Question: Friends, Atlast i just generate JFreeChart for the collected value from the database. But on that, i just use
'''
Second sec = new Second();
Series.add(sec.previous(), ExistingValue);
Series.add(sec, Value);
Dataset = new TimeSeriesCollection(Series);
'''
But it displayed result contains additional fractional point. And it just incremented with 0.250 seconds. Actually i want seconds only incremented with 1. How can i get it? And Is there any way to start Y angle chart from given value other than 0?

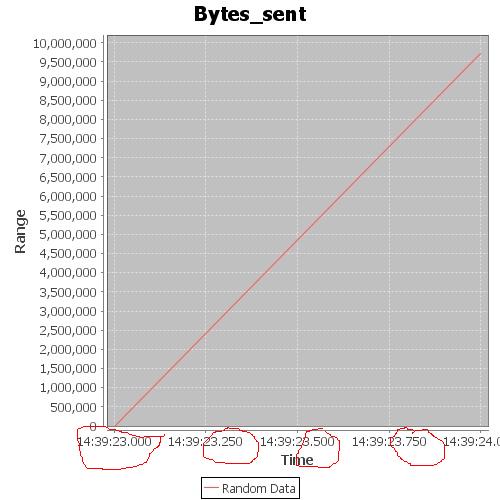
Answer: You can get a reference to the Domain axis (x-axis) of your plot/chart and set a SimpleDateFormat of any format you like:
'''
JFreeChart chart;
DateAxis axis = (DateAxis)chart.getXYPlot().getDomainAxis();
axis.setDateFormatOverride(new SimpleDateFormat("HH:mm:ss"));
'''
The same can be done to format the Range axis (y-axis).